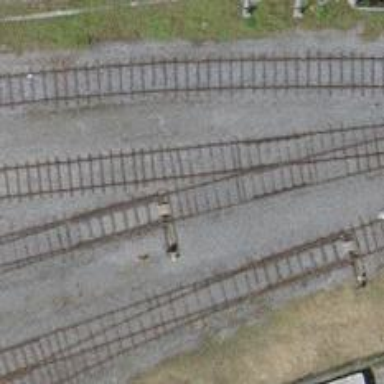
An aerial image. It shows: Railway yard with one track.